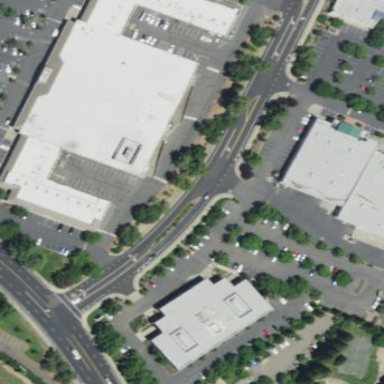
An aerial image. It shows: Building that houses supermarket.